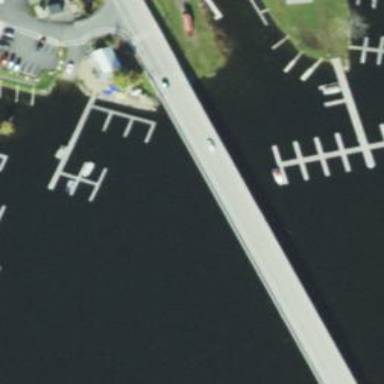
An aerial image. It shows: Man-made bridge.